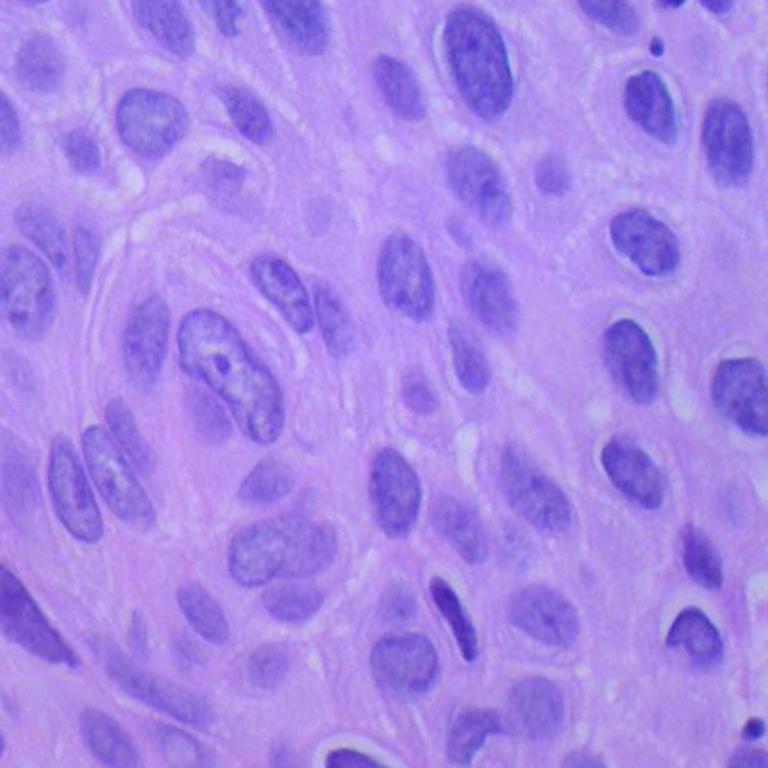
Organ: lung
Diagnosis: squamous carcinomas